Here is the time-frequency representation (spectrogram) of a rolling-element bearing's vibration measurement. Determine the bearing's health state. Answer with exactly one of: normal, inner_race, outer_race, ball.
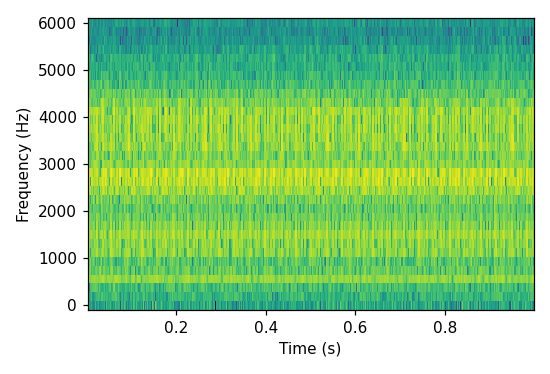
Answer: inner_race